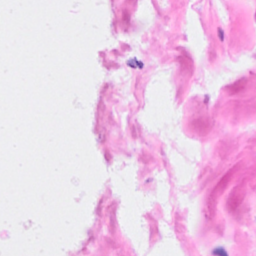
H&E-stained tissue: Breast